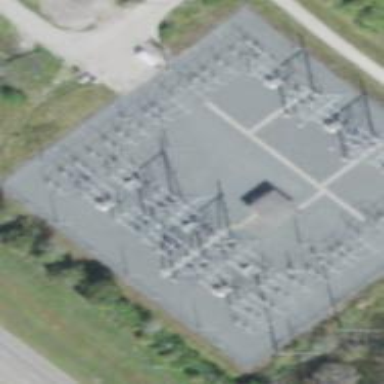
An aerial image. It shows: Power tower.